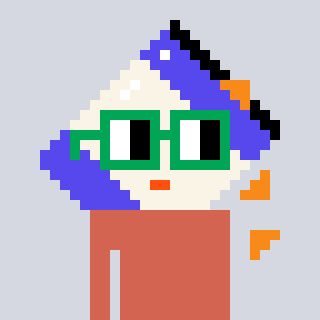
a pixel art character with square green glasses, a chips-shaped head and a peachy-colored body on a cool background